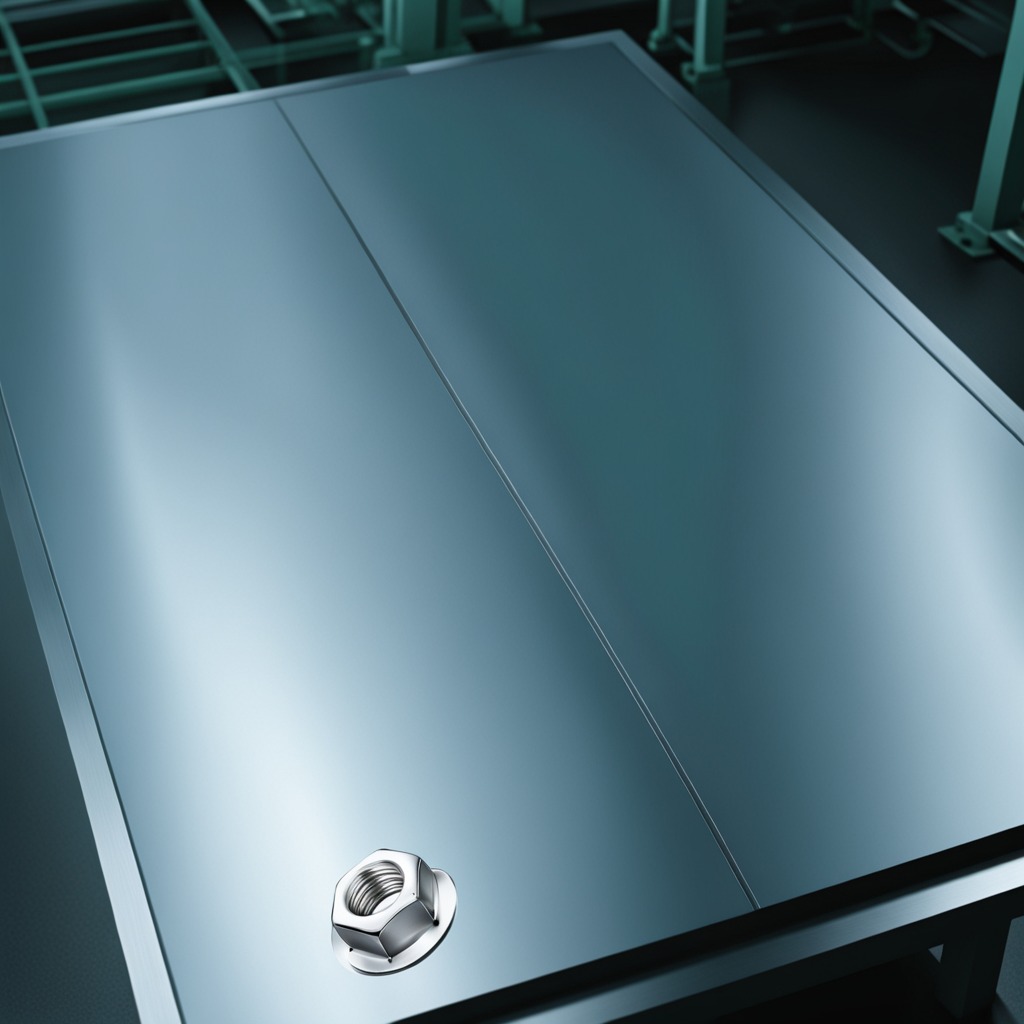
A metal nut is lying on the metal table in a machine shop under fluorescent lights.